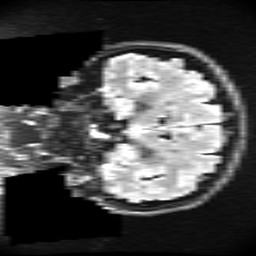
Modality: FLAIR
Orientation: coronal
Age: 31
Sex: female
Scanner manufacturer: ge
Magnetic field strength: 3 T
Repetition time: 11 s
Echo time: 0.1497 s